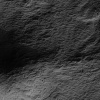
Atmospheric dust classification: not_dusty